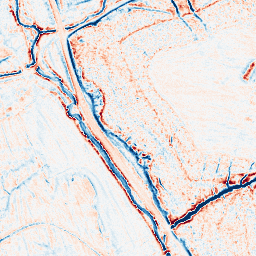
Category: edge_preserving
Decomposition family: anisotropic_diffusion
Decomposition parameters: iterations: 20
kappa: 50
gamma: 0.1
Upsampling method: bicubic_3x
Upsampling parameters: scale: 3
Upsampling scale: 3